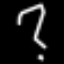
Label: squiggle